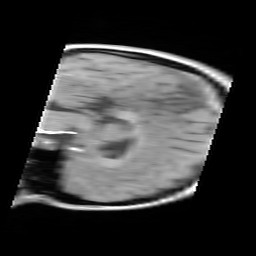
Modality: FLASH
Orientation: sagittal
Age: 21
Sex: female
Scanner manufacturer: siemens
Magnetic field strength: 3 T
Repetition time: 0.245 s
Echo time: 0.0026 s